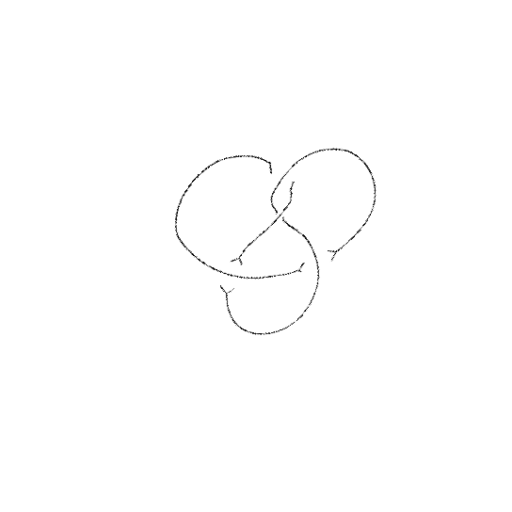
Crossing number: 4